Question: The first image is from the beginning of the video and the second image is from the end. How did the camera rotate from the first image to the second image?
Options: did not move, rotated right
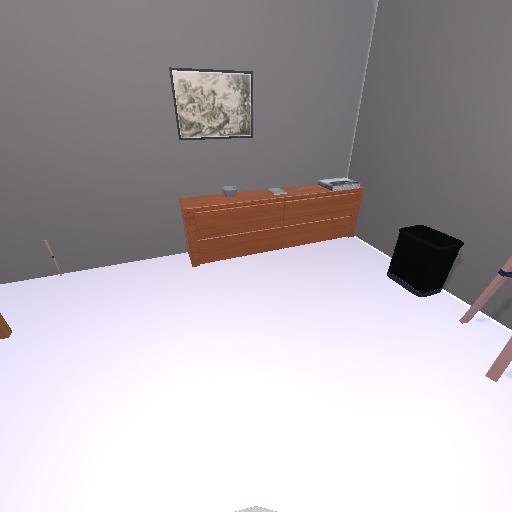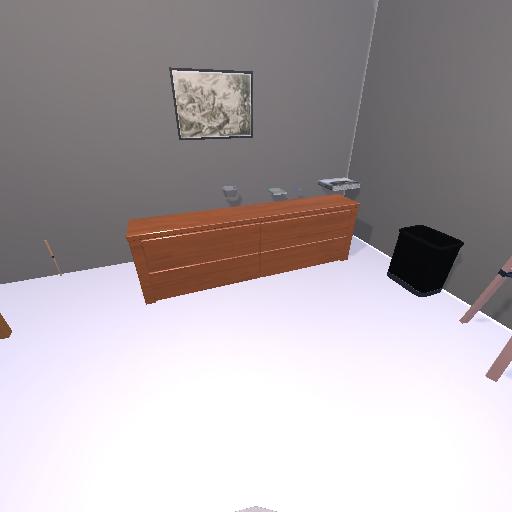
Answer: did not move